Question: When reading the book of 'Hadoop, the definitive guide', I found the following paragraph. It seems to me that the code segment marked with yellow is an example for the scenario marked with green.
I am not clear why we have to 'super(Text.class);', and which part of the code shows that we "set the type statically" , which is marked with red.

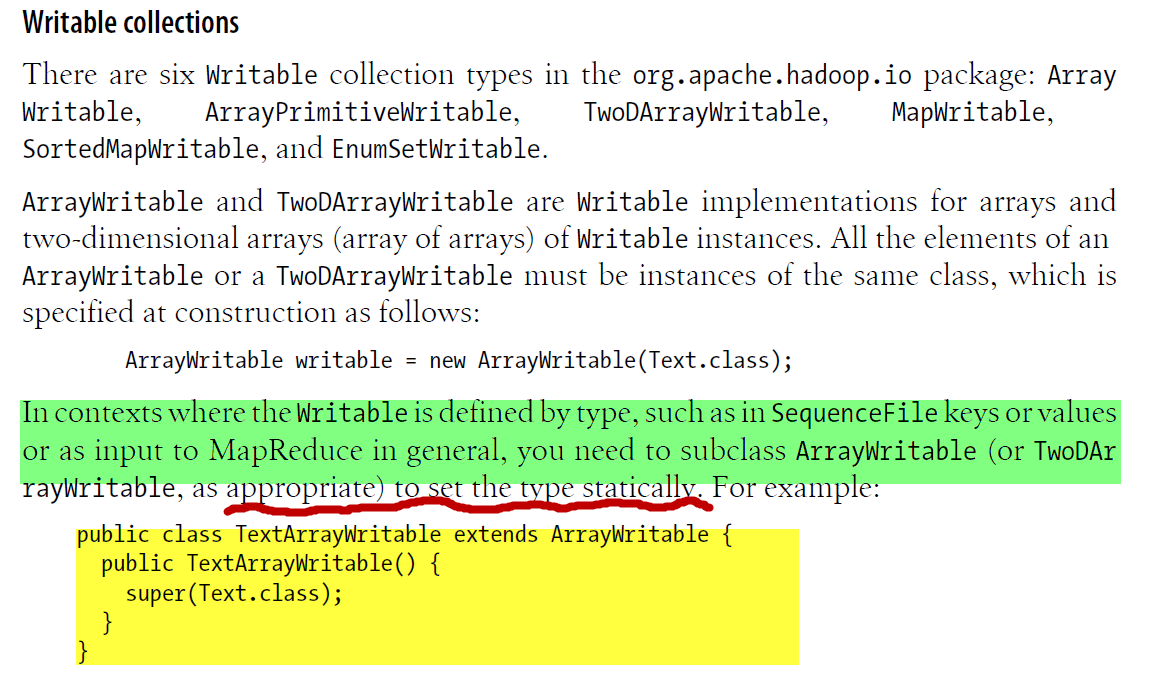
Answer: The problem, and one of the worst things about Hadoop, is that (input and output formats, keys, values, mappers, reducers, combiners, partitioners, comparators, ...) is constructed using reflection, with the assumption that the provided class has a 0-arg constructor. That means you can't just use ArrayWritable as the class of your key or value because there is no 0-arg constructor that Hadoop can use to instantiate a key or value with that type. By creating a trivial subclass like TextArrayWritable, with a 0-arg constructor, you get around this annoying limitation. It's a slightly weird use of "statically"; the constructor is still setting the element type at runtime, even though it's a constant.